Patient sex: M
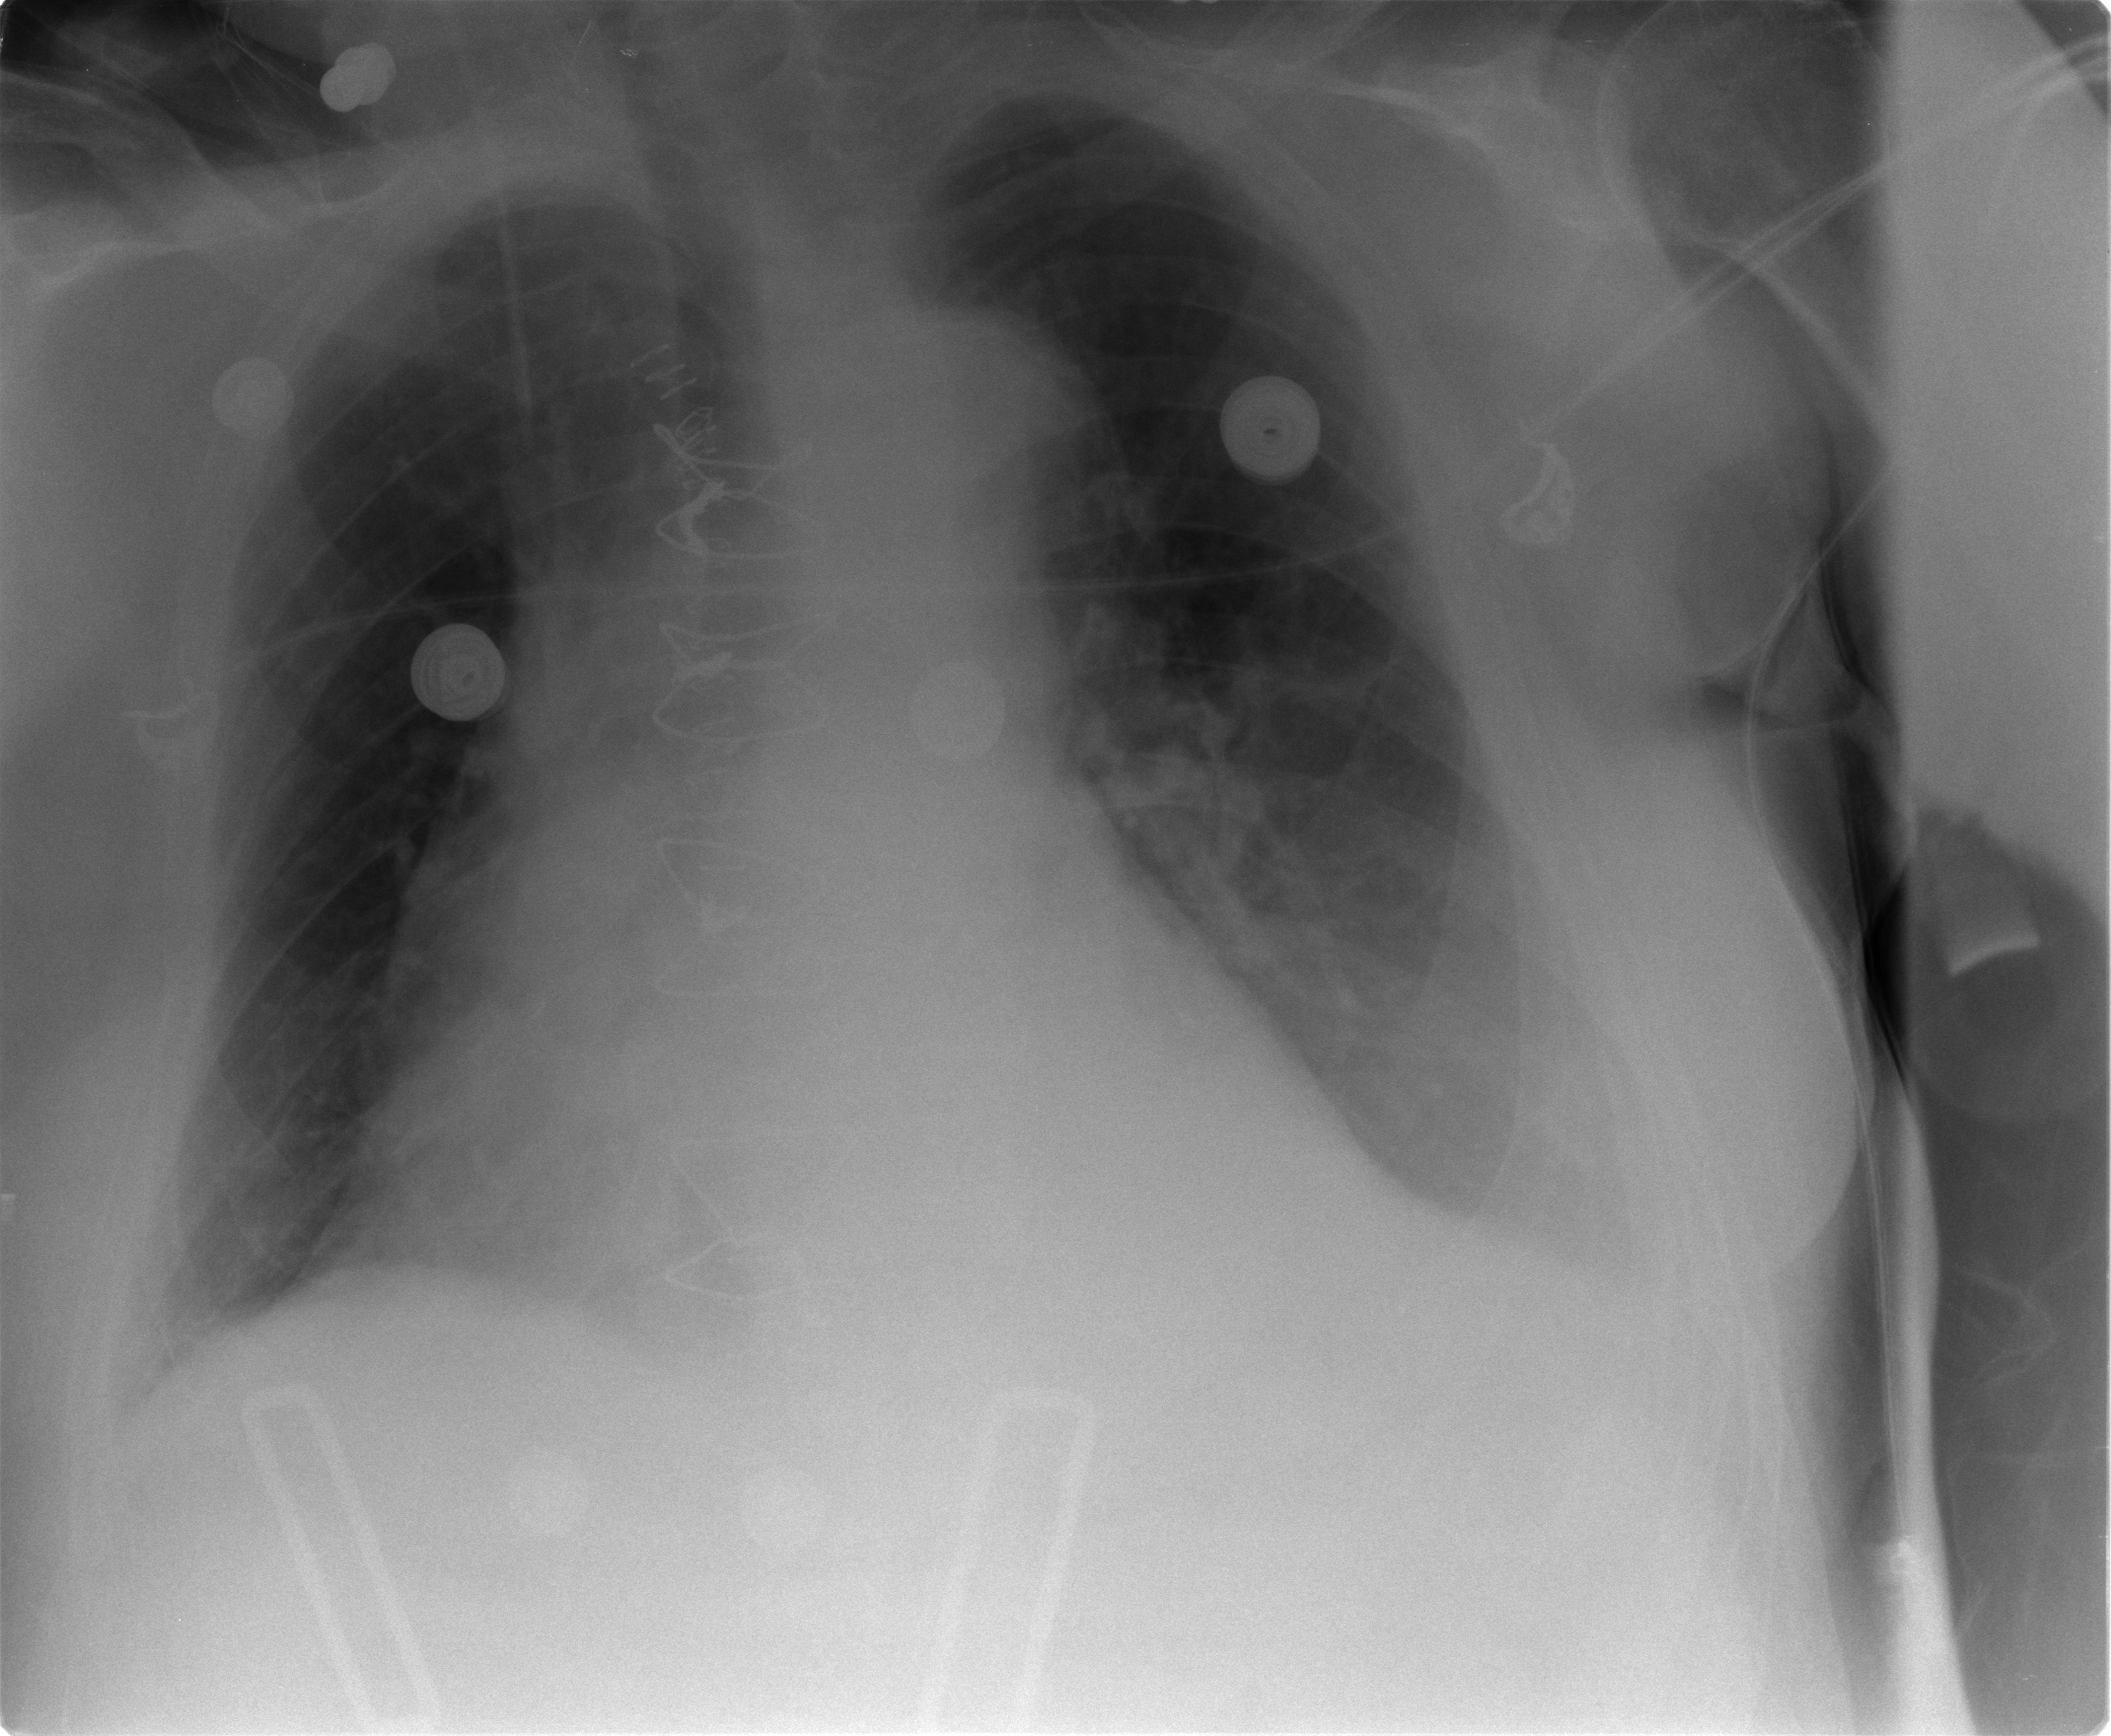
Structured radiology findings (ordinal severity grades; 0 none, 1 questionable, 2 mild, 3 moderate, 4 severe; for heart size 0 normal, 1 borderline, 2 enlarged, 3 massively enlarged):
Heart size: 2
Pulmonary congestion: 0
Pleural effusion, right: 1
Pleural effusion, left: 2
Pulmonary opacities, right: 0
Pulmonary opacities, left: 0
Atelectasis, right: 2
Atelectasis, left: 2